Question: I need to underline my elements (menu items) with a line which has an gradient on BOTH ends.
It can't simply be a graphic (even stretched one), since the width of elements may vary significantly.
The desired effect:

What I did, was to create a line, 1000px wide, with gradient on both ends, then append following HTML '<div><div class="right">&nbsp;</div></div>' to every element to be underlined.
The CSS is following
'''
#navmenu li div
{
height: 1px;
background-image: url('images/1000glight.png');
background-repeat: no-repeat;
}
#navmenu li div.right
{
width:35px;
float: right;
background-position: -965px 0;
background-image: url('images/1000glight.png');
background-color: #212121;
}
'''
This however is not truly alpha. I need to specify the background color of "right-side" div in order to "cover" the image (1000px line) which is below.
Any ideas how could I improve it, keeping pure CSS?
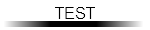
Answer: Use the border-image gradient CSS3.
'''
div {
width:200px;
border-style:solid;
border-width:15px;
text-align: center;
-webkit-border-image:
-webkit-linear-gradient(left, rgba(255,255,255,1) 1%,rgba(0,0,0,1) 50%,rgba(255,255,255,1) 100%) 0 0 100% 0/0 0 15px 0 stretch;
}
'''
<URL>.
This will only work with Webkit browsers (Chrome, Safari etc). There should be some vendor specific equivalents.